Field crop: maize
Growth stage: 2
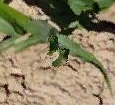
Species: maize